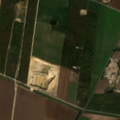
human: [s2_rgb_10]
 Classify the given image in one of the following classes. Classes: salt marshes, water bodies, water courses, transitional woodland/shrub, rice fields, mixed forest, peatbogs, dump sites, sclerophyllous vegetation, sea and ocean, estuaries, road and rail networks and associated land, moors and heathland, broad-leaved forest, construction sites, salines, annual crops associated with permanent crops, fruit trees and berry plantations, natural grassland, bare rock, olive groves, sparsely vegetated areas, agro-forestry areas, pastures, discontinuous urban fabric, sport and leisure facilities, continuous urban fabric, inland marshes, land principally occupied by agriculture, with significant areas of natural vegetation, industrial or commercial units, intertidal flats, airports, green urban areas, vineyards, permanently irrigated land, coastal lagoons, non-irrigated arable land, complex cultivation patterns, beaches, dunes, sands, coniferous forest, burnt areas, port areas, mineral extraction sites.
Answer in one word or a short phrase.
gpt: mineral extraction sites, non-irrigated arable land, broad-leaved forest, transitional woodland/shrub